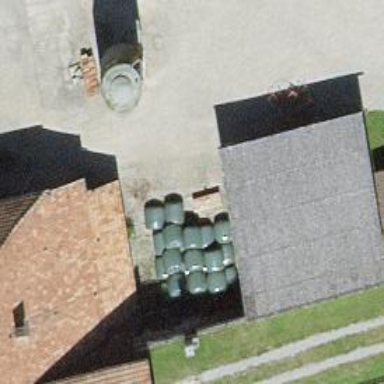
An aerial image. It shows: Shed building.